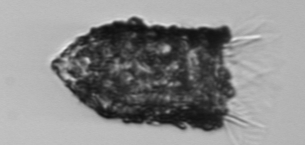
Label: Tintinnopsis